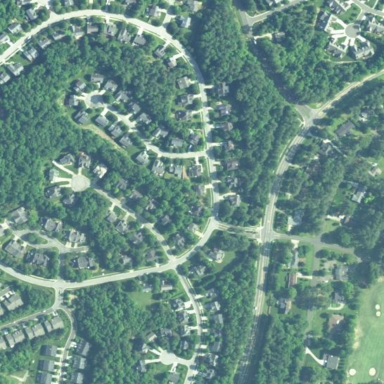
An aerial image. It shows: Residential area within neighborhood.